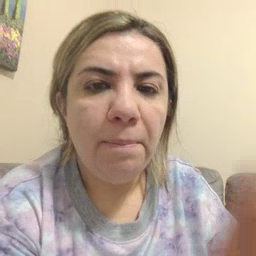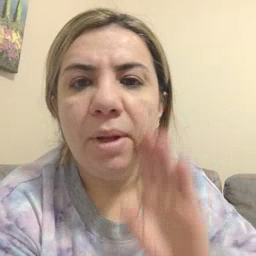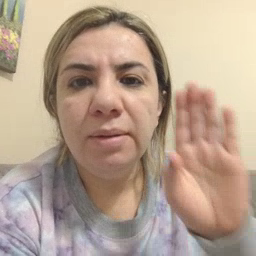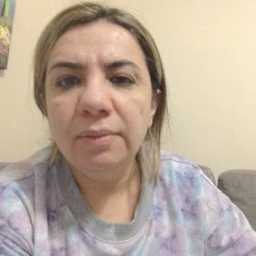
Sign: brown